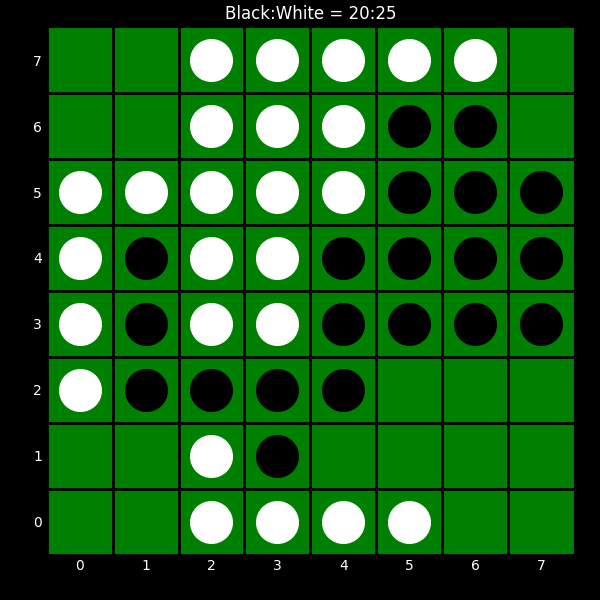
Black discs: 20
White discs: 25